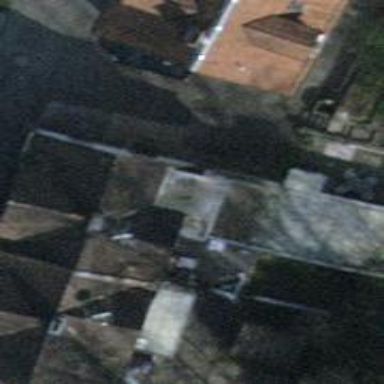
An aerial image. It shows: Image showing building with apartments.